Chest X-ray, AP view. Patient: 55 years old, sex M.
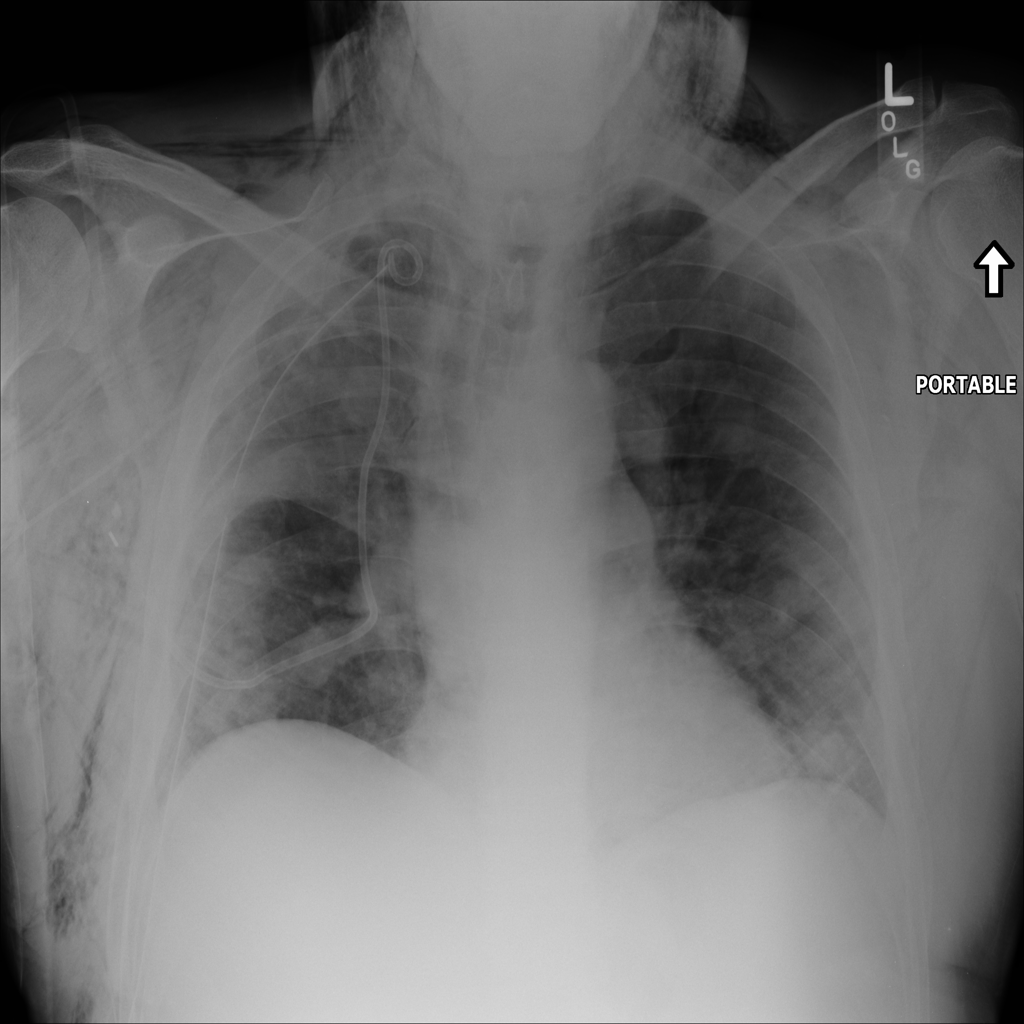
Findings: Emphysema